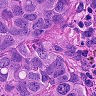
Metastatic tissue present: yes